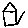
Label: house